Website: bh-photo
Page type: address-validator
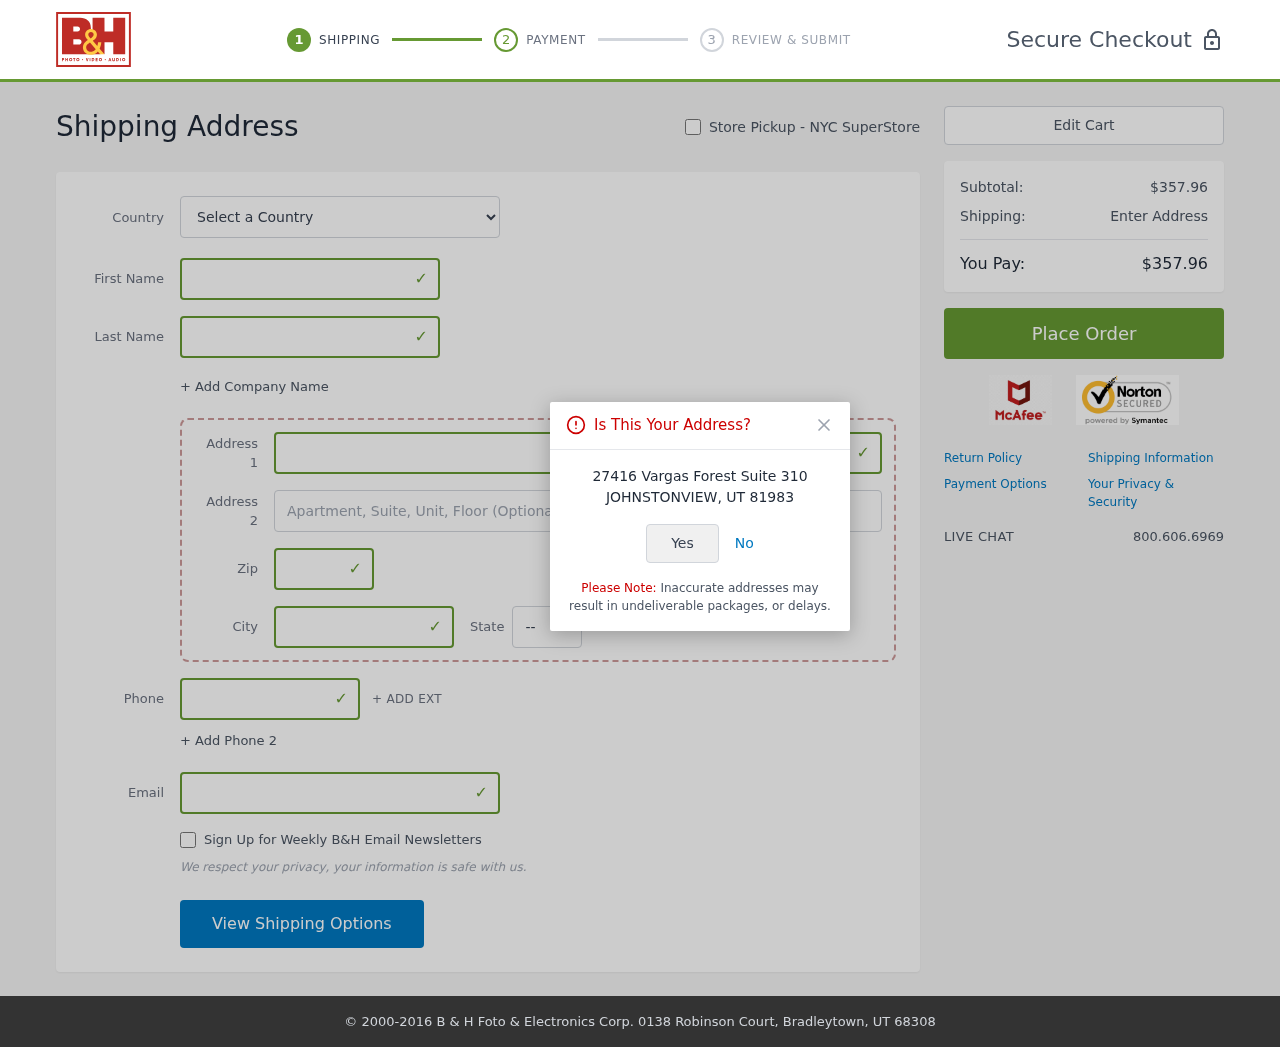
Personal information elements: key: PII_CITY
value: Johnstonview
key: PII_COUNTRY
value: United States
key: PII_EMAIL
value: brad_paul@gmail.com
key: PII_FIRSTNAME
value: Brad
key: PII_LASTNAME
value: Paul
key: PII_PHONE
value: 2783377131
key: PII_POSTCODE
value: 81983
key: PII_STATE_ABBR
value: UT
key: PII_STREET
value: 27416 Vargas Forest Suite 310
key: PII_CITY_CONFIRM
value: JOHNSTONVIEW
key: PII_POSTCODE_FULL
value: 81983
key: PII_POSTCODE_NUMERIC
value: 81983
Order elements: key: ORDER_SUBTOTAL
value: $357.96
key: ORDER_TOTAL
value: $357.96